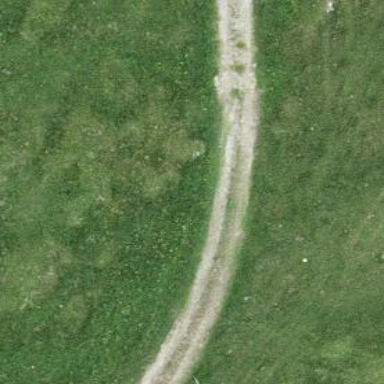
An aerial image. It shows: Track with grade5 tracktype.